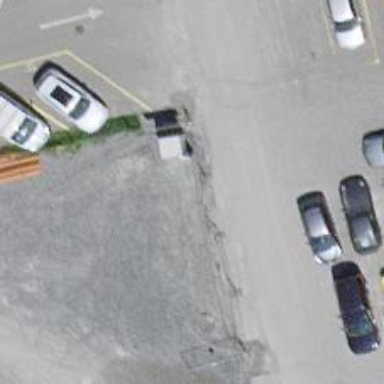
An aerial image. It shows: Lift gate barrier.